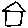
Label: house